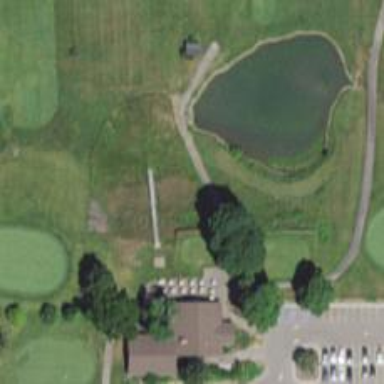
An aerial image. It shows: Golf cartpath that is also road path.